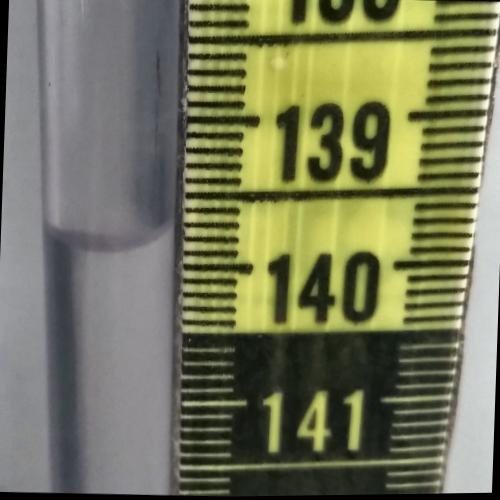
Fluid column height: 139.8 cm